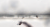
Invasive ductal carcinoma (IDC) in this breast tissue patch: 0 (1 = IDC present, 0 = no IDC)